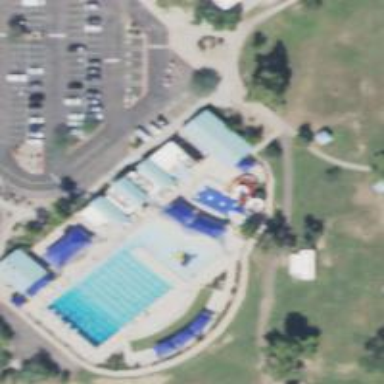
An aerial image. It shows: Water slide attraction.